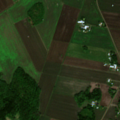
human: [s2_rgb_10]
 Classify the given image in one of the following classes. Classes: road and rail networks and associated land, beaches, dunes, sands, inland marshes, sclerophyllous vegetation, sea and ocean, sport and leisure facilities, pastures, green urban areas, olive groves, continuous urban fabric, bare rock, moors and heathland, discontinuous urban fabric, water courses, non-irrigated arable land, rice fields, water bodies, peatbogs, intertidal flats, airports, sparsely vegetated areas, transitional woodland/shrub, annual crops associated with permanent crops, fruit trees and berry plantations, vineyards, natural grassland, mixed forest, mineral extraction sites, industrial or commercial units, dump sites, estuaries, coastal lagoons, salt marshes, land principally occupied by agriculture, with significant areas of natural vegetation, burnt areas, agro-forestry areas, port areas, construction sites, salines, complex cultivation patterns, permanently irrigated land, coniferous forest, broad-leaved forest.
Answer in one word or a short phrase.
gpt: non-irrigated arable land, land principally occupied by agriculture, with significant areas of natural vegetation, mixed forest